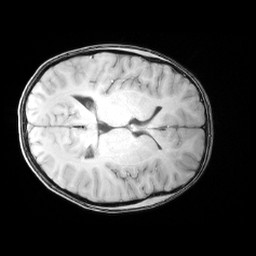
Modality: MP2RAGE
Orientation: axial
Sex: male
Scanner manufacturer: siemens
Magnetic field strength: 3 T
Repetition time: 5 s
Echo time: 0.00368 s